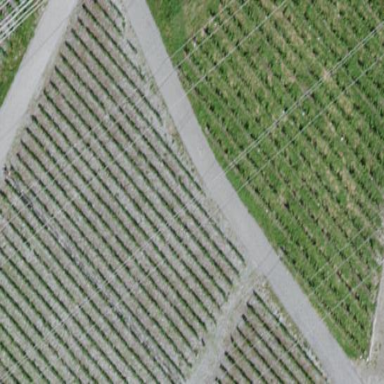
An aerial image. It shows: Vineyard growing grapes.